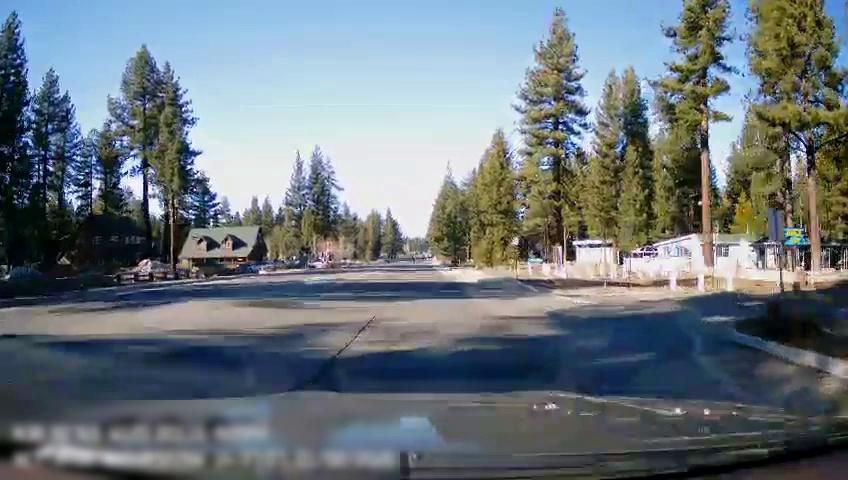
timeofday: Day
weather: Sunny
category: Drivable Space
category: Lanes | Current Lane
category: Lanes | Current Lane
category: Traffic | Signs